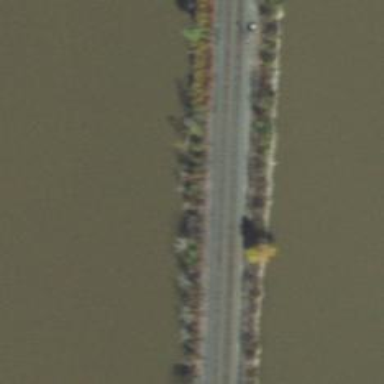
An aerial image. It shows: Railway line on embankment.